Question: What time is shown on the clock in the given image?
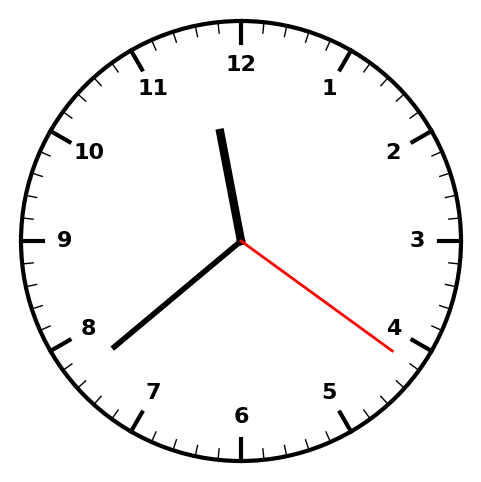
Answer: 11:38:21